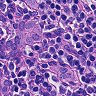
Metastatic tissue present: yes